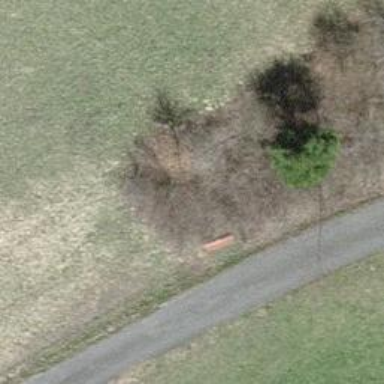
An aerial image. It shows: Red bench.